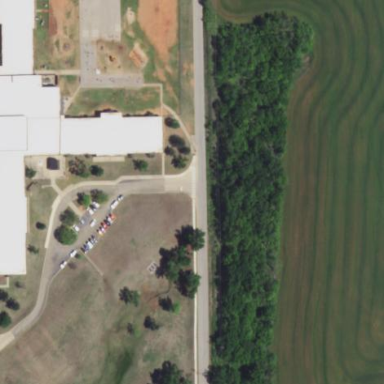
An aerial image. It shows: School building.